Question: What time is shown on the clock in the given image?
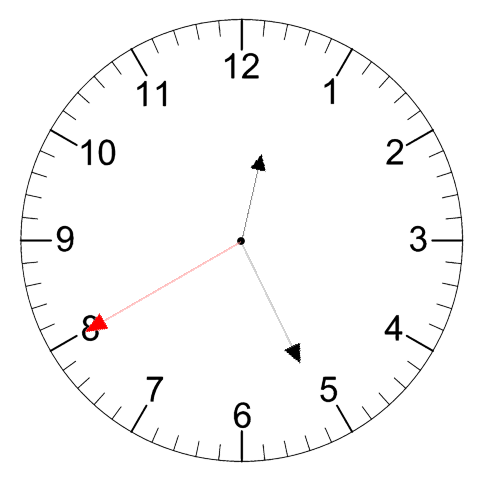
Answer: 12:25:40